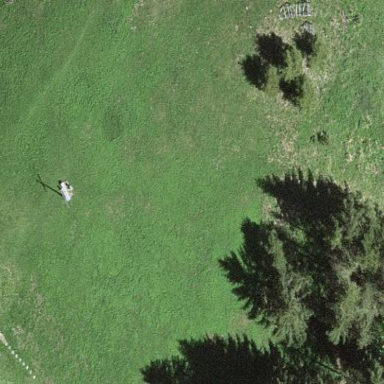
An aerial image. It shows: Beautiful meadow.